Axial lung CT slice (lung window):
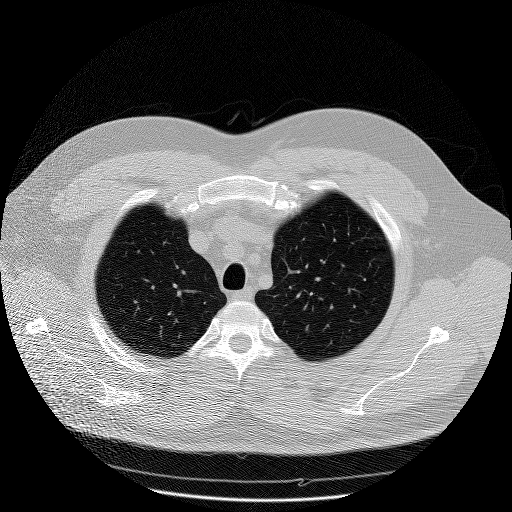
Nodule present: no